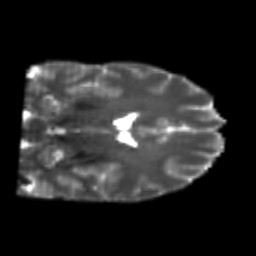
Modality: T2w
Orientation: coronal
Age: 25
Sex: male
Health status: healthy
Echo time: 0.074 s